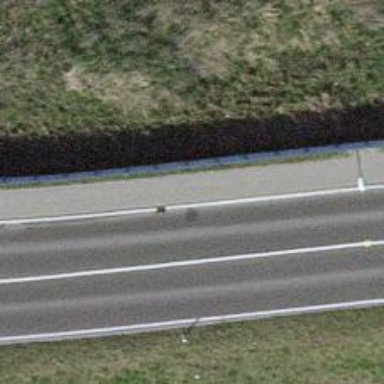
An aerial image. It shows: Asphalt sidewalk.